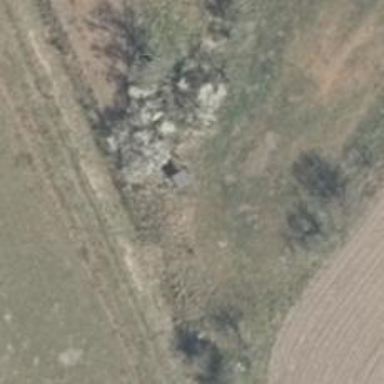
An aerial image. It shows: Hunting stand.